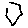
Label: hexagon